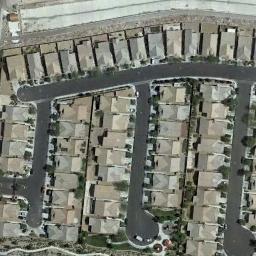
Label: dense_residential